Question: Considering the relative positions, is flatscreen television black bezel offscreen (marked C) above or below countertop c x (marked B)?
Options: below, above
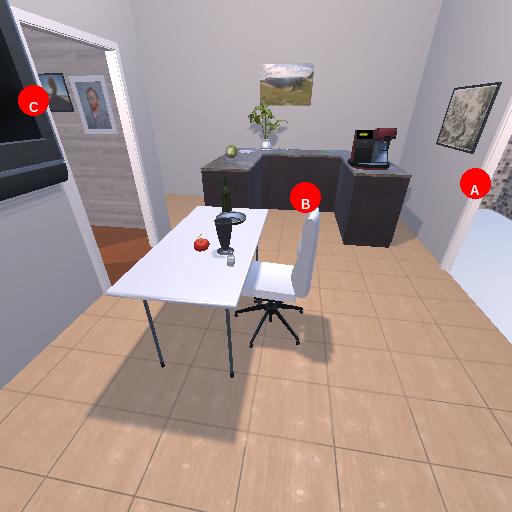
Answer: below